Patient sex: M
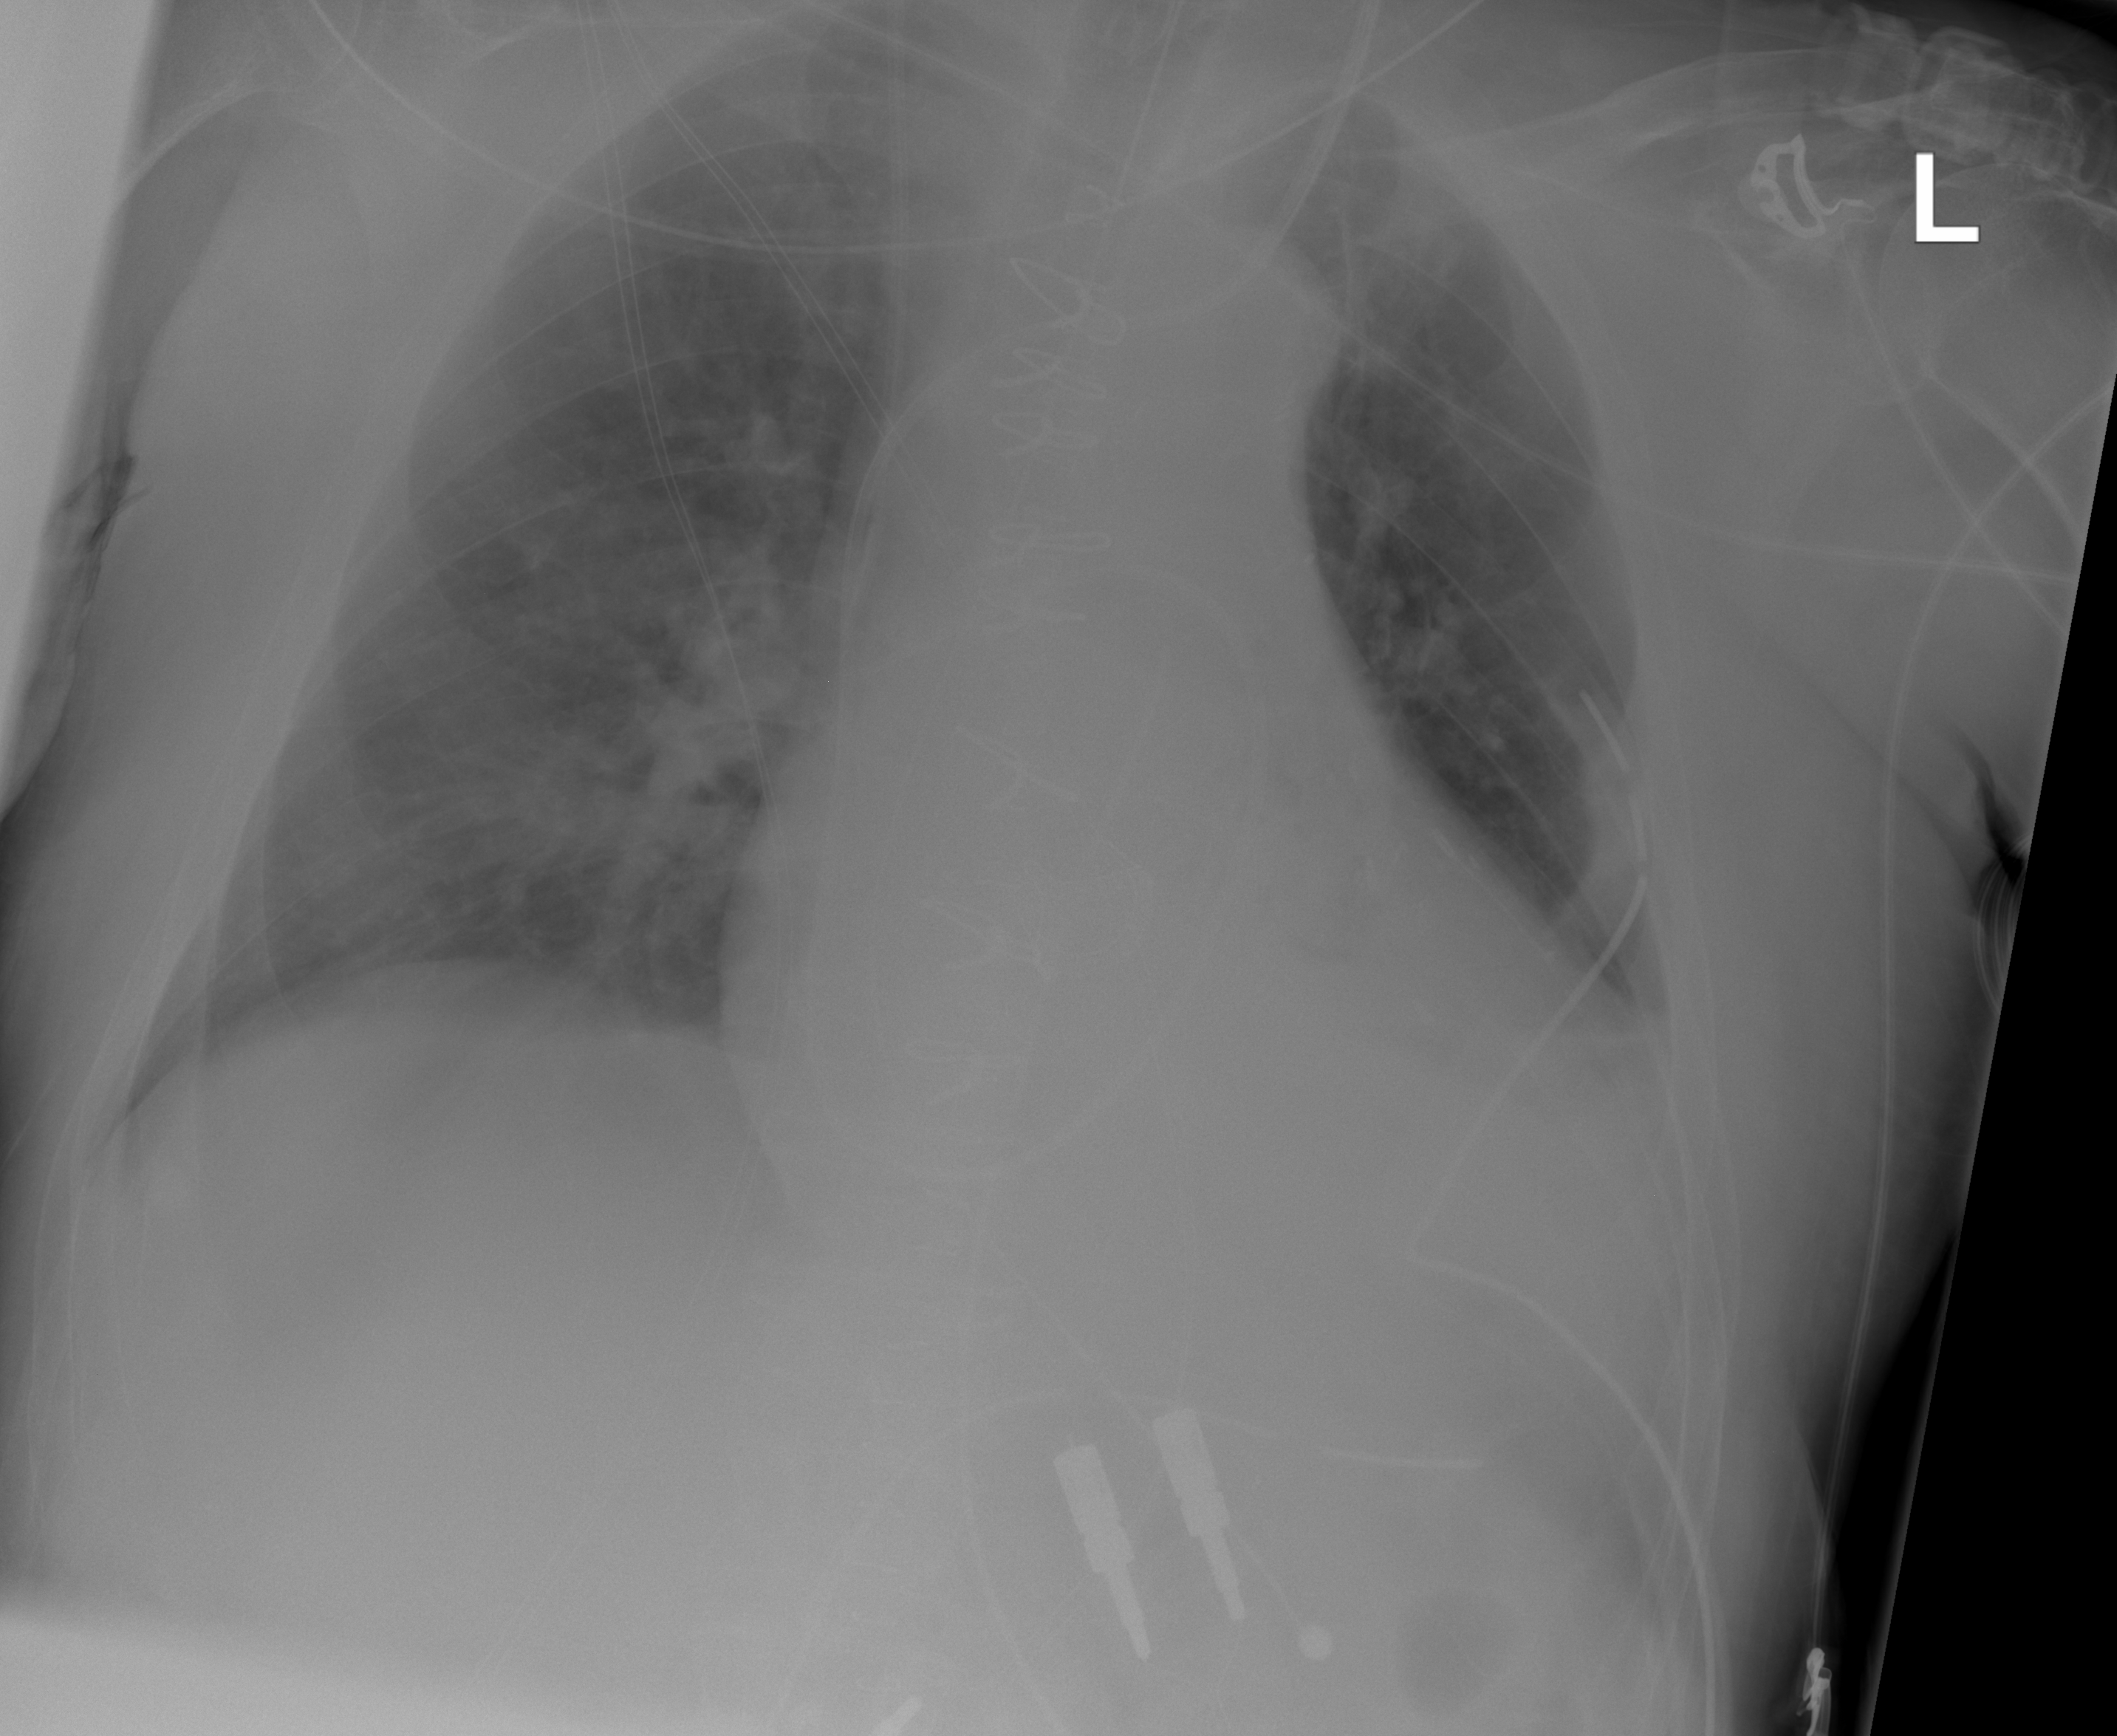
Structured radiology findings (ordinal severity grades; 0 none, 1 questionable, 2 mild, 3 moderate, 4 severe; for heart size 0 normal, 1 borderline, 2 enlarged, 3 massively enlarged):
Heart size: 2
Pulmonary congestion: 2
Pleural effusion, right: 0
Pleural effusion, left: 2
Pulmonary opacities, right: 0
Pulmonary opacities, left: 0
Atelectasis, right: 0
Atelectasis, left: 0